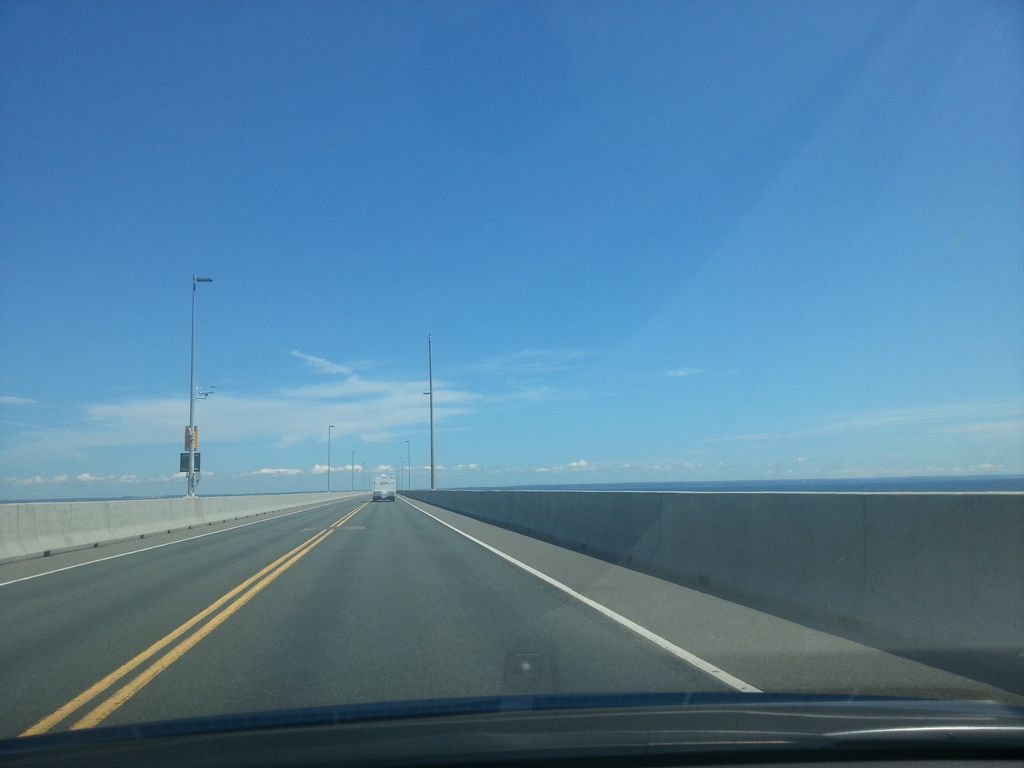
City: charlottetown